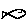
Label: fish